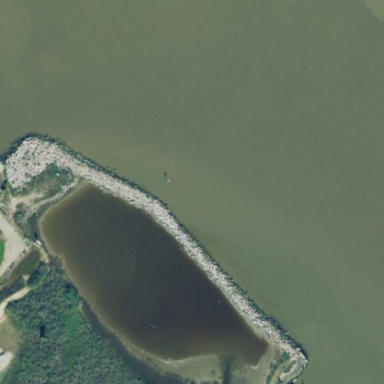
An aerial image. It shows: Breakwater made of rocks.